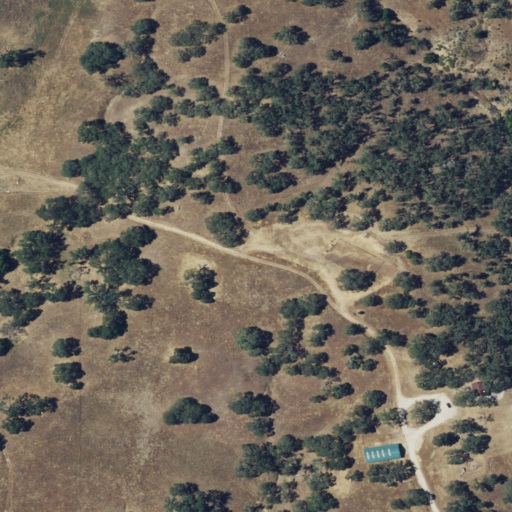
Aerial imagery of mountain in California named The Cantinas containing grassland, shrub, mixed forest, and open development